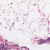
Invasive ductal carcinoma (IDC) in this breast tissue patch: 0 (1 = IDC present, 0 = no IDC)